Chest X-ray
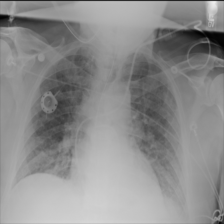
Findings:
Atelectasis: negative
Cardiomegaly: negative
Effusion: negative
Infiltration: positive
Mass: negative
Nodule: negative
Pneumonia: negative
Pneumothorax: negative
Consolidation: negative
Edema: positive
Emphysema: negative
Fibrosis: negative
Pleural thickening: negative
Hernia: negative